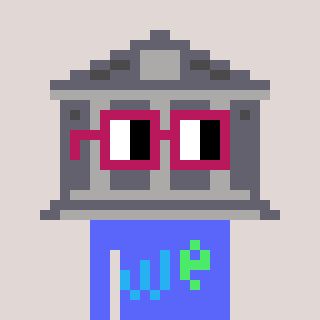
a pixel art character with square dark red glasses, a bank-shaped head and a purple-colored body on a warm background